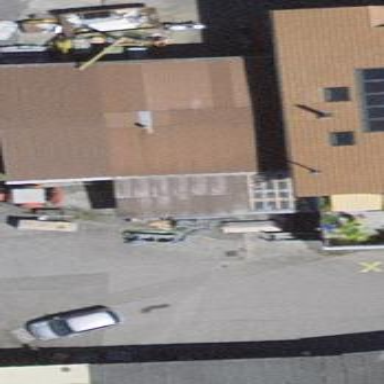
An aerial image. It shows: Warehouse.